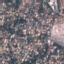
Land use / land cover: Residential